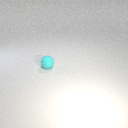
small cyan rubber sphere